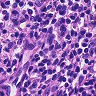
Metastatic tissue present: no